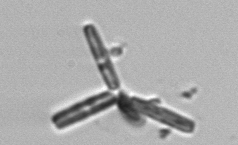
Label: Thalassionema